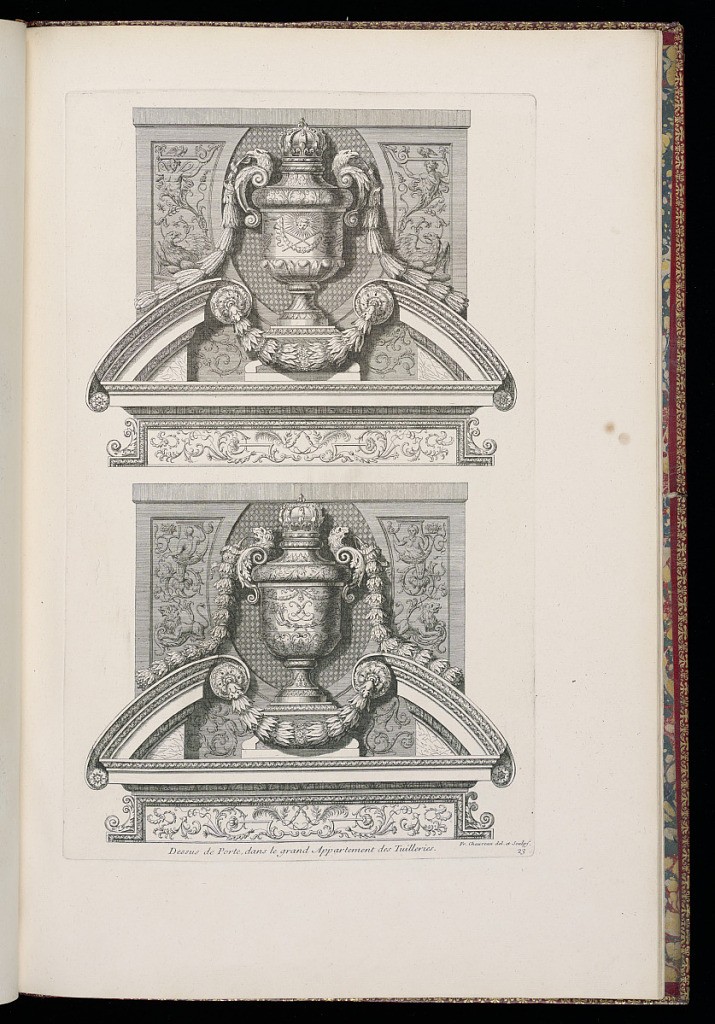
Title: Dessus de Porte, dans le grand Appartement des Tuilleries
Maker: François Chauveau, French, 1613 – 1676
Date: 1710
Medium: Etching on laid paper
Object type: Bound print
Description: Twenty-third plate from a series of prints depicting the ornament and interiors of the King's apartment at the Royal palaces of the Louvre and the Tuileries, part of the Cabinet du Roi (King's Cabinet) series published by the Imprimerie Royale. The plate illustrates two overdoors from the Grand Apartment of the Tuileries Palace. Both overdoors are decorated with a frieze, and a broken pediment with a central lidded vase, ornamented with garlands of laurel leaves, rosettes, heraldic devices, grotesque motifs, foliage, herms, acanthus leaves, running patterns of laurel leaves and other foliage. The upper vase has eagle handles, and the lower vase has lion handles, both have lids in the shape of a French royal crown. The plate is titled, signed, and numbered.